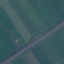
Land use / land cover class: Highway